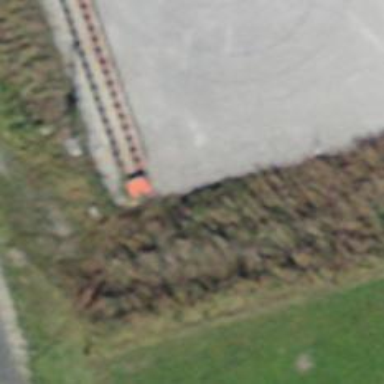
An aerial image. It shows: Railway buffer stop.